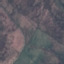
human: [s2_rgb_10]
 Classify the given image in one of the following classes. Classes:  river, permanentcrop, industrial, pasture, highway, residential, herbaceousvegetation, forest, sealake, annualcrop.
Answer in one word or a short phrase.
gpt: HerbaceousVegetation